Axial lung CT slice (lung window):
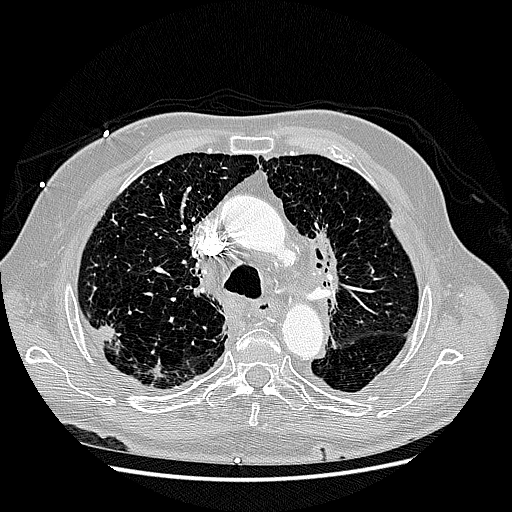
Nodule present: yes
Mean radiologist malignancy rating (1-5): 4.667